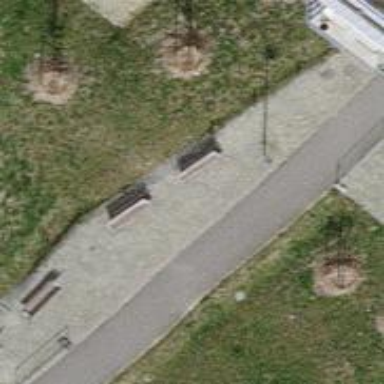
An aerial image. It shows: Bench.